Question: I have a strange issue I've been unable to diagnose and am hoping someone can at least point me in the right direction. I have a C++ MFC application that collects data from various sources and displays it on the screen. After a random interval (typically around 5-10 minutes), however, the display gets "corrupted" in a way I've never seen or have been able to track down as shown in the image below (left is normal, right is corrupt):

The basic symptoms are:
- - - - - - -
Things I've tried to eliminate as a possible cause include:
- - - -
Any ideas on what the cause might be or how to narrow it down would be great.
Doing some more timing/repeatable tests and it looks like leaving this one dialog running for a short while causes the issue. The amount time is consistently between 300-400 seconds before the issue shows up.
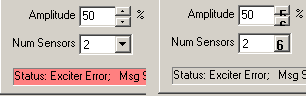
Answer: It sounds like your application could be leaking GDI objects. To check if that is the case, open your task manager and enable the 'GDI Objects' column. Observe the number for your process and see if it's increasing continuously.
If that is actually the case, you should read <URL>. That MSDN article also offers a tool named 'GDILeaks.exe' that should help you identify your GDI Leaks.
In the case where these symptoms surface within a short time, it should be something that is drawn repeatedly that isn't freeing GDI resources properly. Possibly in (or called within) the windows procedure (OnPaint for example).